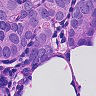
Metastatic tissue present: yes